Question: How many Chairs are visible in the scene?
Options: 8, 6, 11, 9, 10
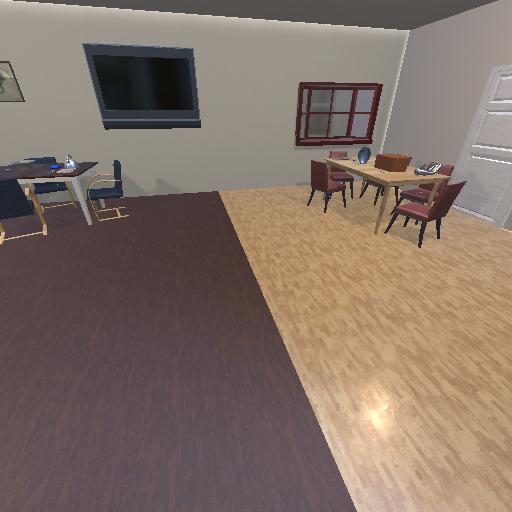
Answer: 8